Question:
I've a website url (please see the image above)
For case 1: I used the following code to get the domain name, so that the value of var "lastItem = com" and the value of var "firstItem = mysite"
'''
var sName = location.host;
var item = sName.split('.');
var lastItem = item.pop();
var firstItem = item.join('.');
'''
For case 2: This code doesn't work if the website url change. (if added prefix www). Please help.
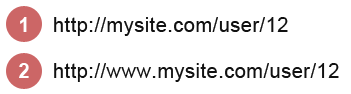
Answer: '''
var sName = location.host;
var item = sName.split('.');
var lastItem = item[item.length-1]
var firstItem = item[item.length-2]
'''
If your domain is something like mysite.co.uk it won't work. If you need to match any kind of URL to get the domain name you better using Regular Expressions.